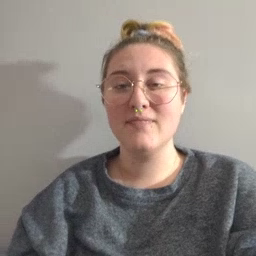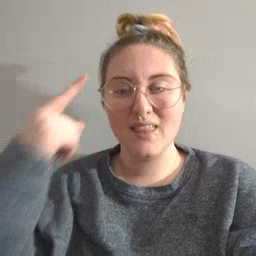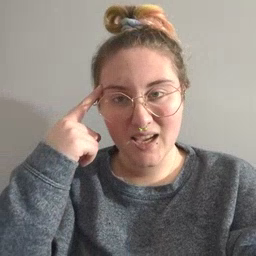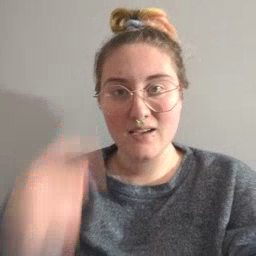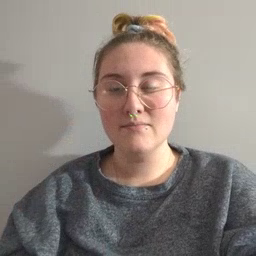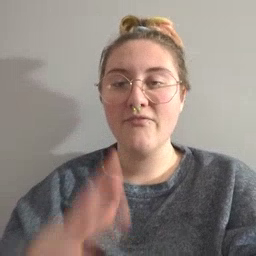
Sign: think